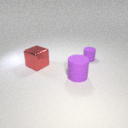
large red metal cube to the left of small purple rubber cylinder